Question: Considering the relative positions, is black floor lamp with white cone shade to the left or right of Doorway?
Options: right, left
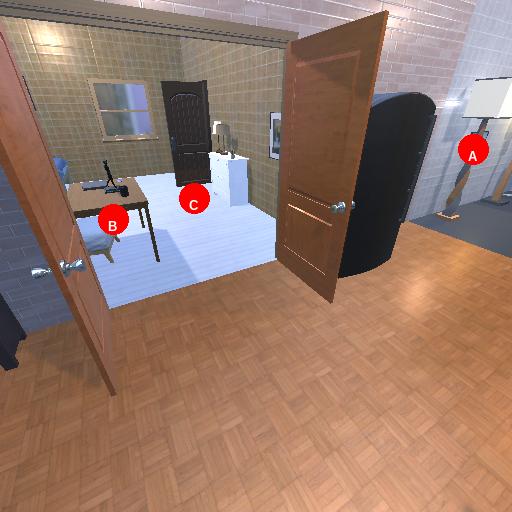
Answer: right